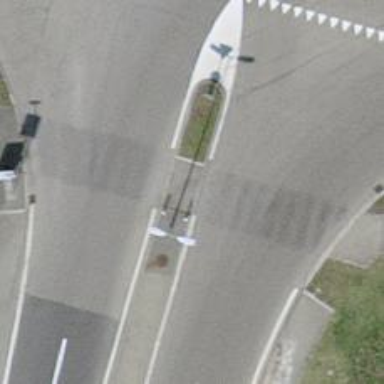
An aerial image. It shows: Traffic calming island.